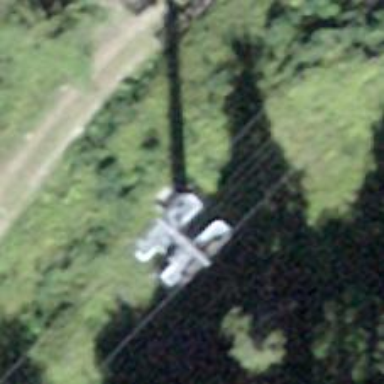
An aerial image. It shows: Pylon used for aerialway.